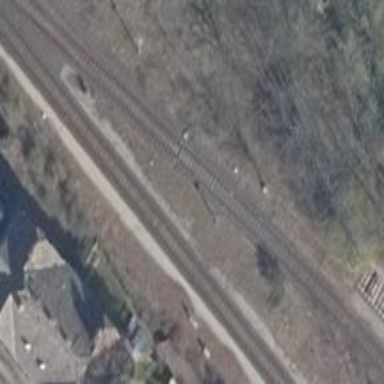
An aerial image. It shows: Railway switch.